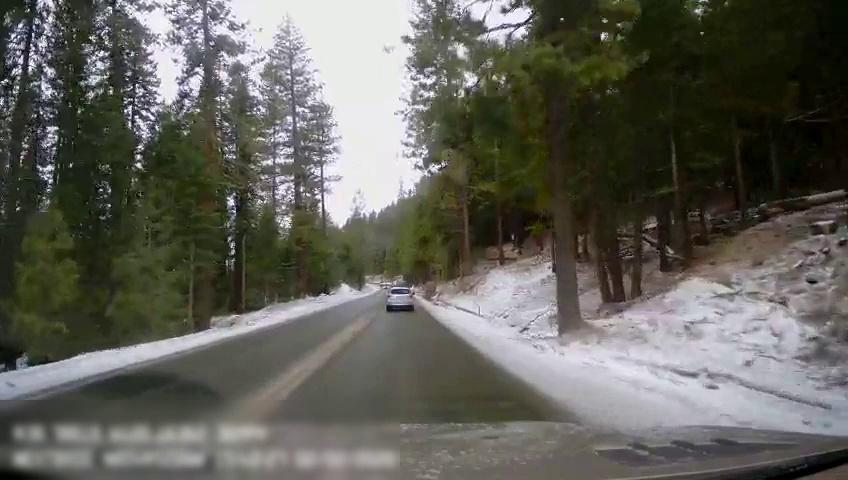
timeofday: Day
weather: Snowy
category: Drivable Space
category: Vehicles | Truck
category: Vehicles | SUV
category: Lanes | Current Lane
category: Lanes | Opposite Lane
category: Lanes | Opposite Lane